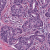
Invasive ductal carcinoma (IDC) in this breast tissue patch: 1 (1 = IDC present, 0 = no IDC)